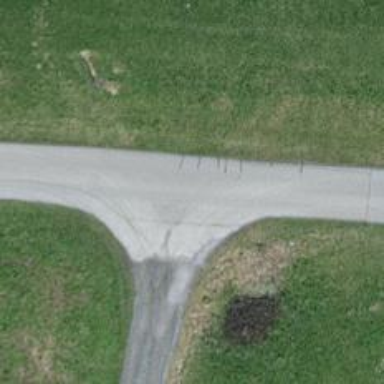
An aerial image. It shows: Unclassified road with asphalt surface.